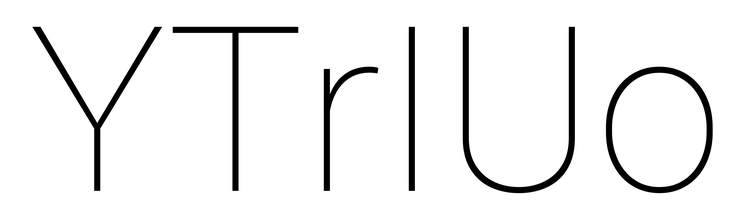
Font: Roboto_Thin